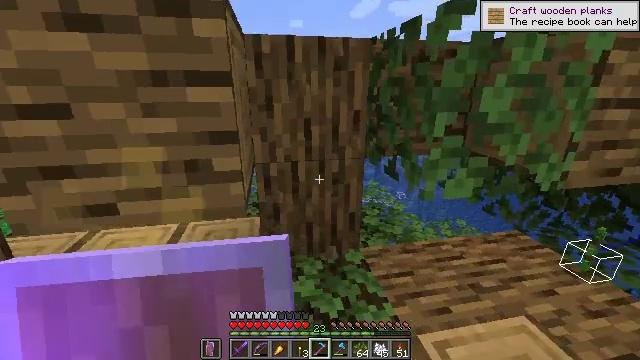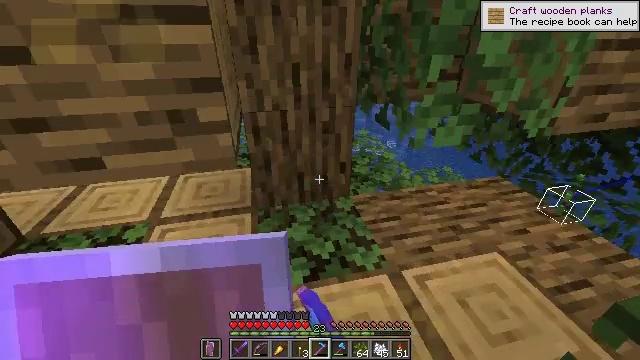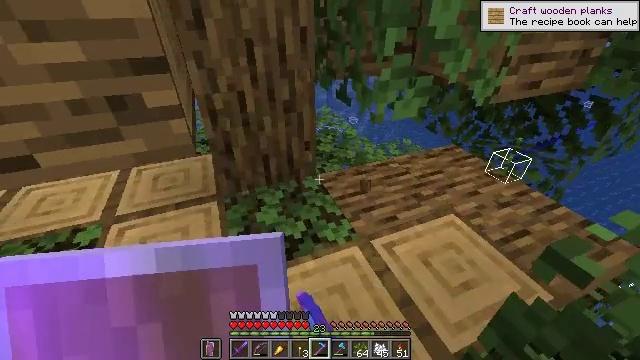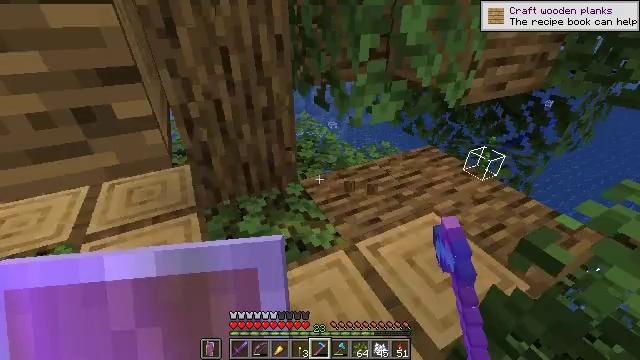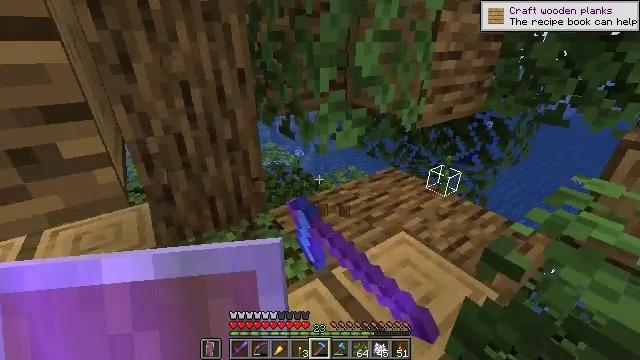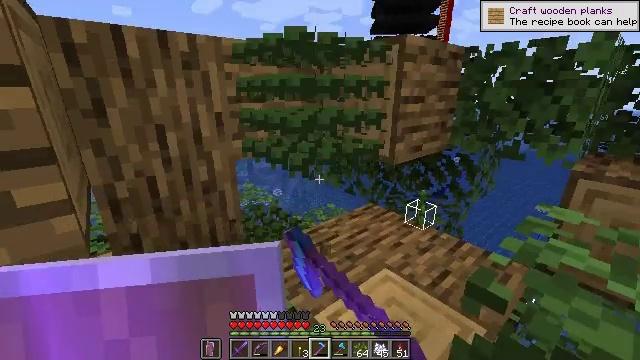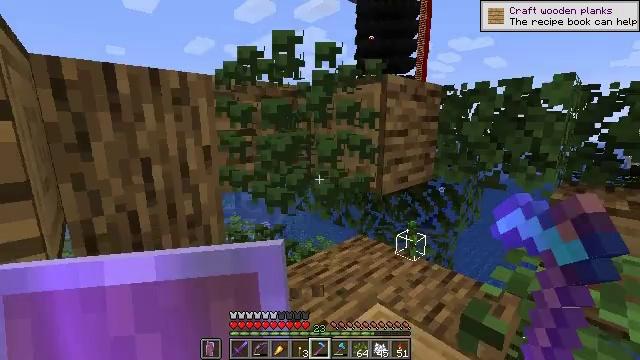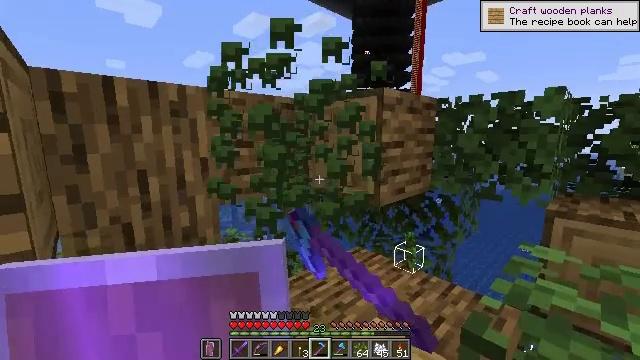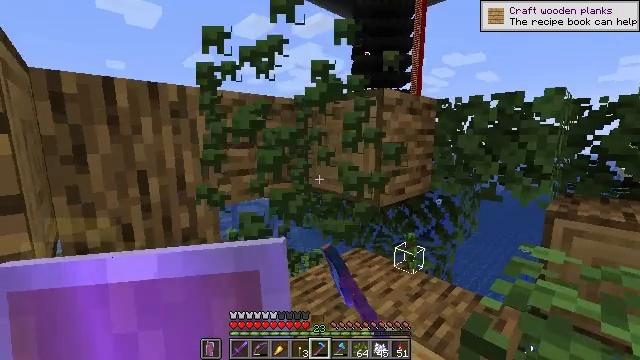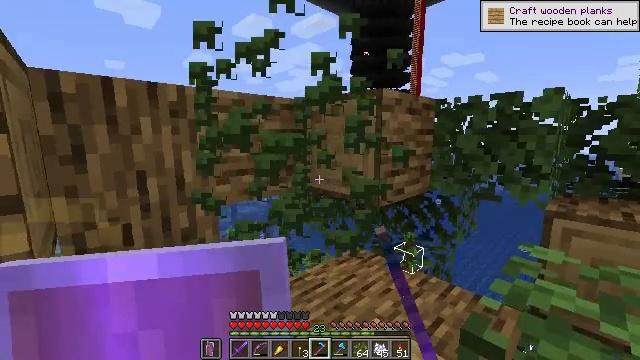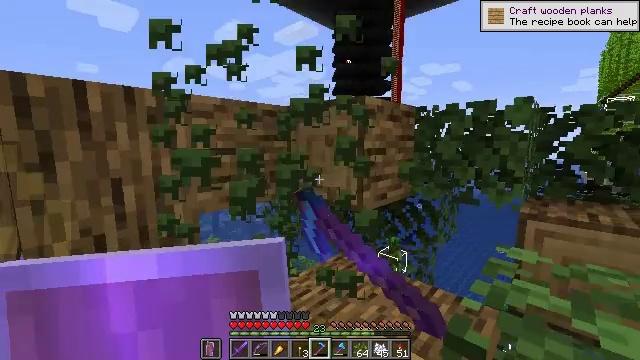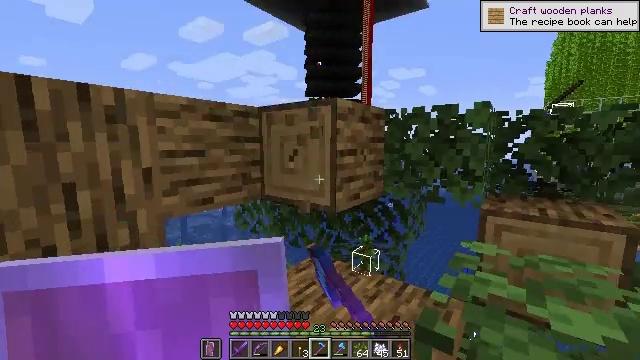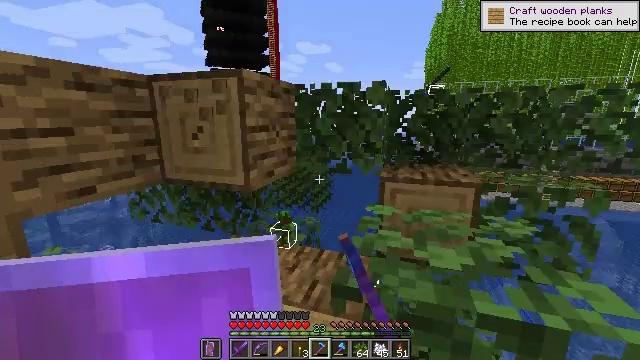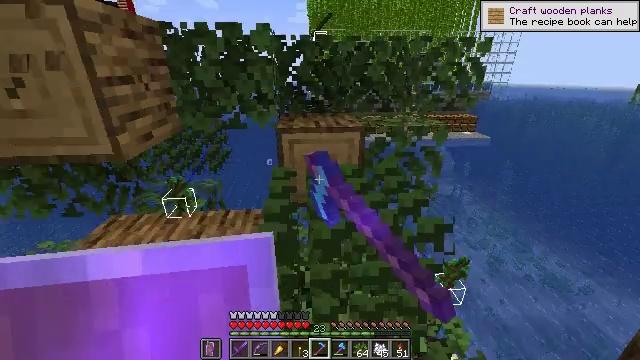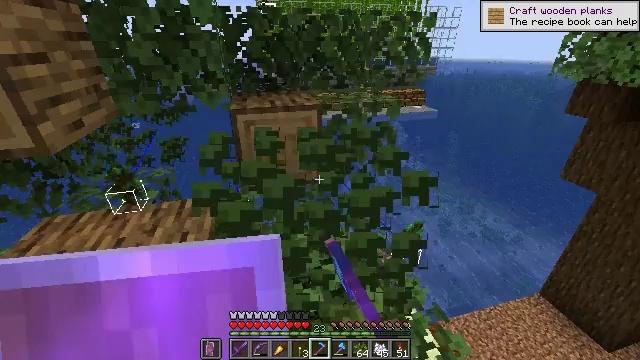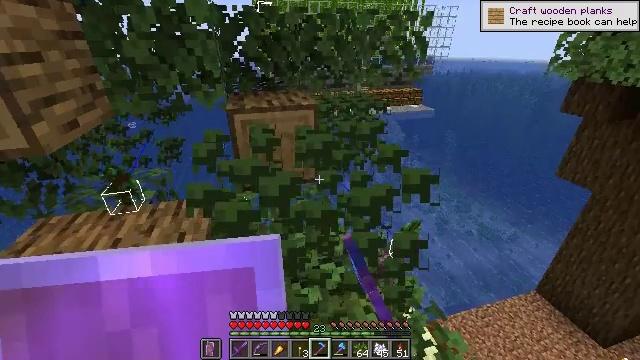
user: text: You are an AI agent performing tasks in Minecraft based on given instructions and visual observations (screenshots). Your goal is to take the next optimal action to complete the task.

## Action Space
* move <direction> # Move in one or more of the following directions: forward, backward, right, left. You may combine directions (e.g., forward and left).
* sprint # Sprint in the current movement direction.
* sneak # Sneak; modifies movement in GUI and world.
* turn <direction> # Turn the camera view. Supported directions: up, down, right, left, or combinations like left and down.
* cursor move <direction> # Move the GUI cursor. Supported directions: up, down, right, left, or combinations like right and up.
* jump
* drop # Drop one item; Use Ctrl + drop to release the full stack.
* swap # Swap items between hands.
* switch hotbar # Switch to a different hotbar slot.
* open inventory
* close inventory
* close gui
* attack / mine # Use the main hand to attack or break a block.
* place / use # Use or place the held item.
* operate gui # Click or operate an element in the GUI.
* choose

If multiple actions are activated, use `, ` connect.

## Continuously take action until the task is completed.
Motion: motion action
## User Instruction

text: Break oak leaves from the trees.
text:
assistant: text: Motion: turn right and down, attack / mine
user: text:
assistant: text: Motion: turn right and down, attack / mine
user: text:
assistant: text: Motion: turn right and up, attack / mine
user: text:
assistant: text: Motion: turn right and up, attack / mine
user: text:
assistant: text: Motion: turn right and up, attack / mine
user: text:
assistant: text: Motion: turn right and up, attack / mine
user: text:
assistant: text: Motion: turn up, attack / mine
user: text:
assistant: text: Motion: attack / mine
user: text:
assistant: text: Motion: attack / mine
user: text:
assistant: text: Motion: turn right and up, attack / mine
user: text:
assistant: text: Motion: turn right, attack / mine
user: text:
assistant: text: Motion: turn right and down, attack / mine
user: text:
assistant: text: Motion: turn right and down, attack / mine
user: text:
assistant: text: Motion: turn right and down, attack / mine
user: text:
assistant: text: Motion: attack / mine
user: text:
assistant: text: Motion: attack / mine
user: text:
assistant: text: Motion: turn right and up, attack / mine
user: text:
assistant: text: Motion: attack / mine
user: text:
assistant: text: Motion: turn left and up, attack / mine
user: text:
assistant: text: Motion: turn left and up, attack / mine
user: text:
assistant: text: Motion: move forward, turn left and up, attack / mine
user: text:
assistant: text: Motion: move forward, turn left and up, attack / mine
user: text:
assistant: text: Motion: move forward, turn left and up, attack / mine
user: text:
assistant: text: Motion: move forward, turn left, attack / mine
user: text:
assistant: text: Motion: move forward, attack / mine
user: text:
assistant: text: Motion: move forward, attack / mine
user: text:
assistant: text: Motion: move forward, attack / mine
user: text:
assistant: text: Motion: move forward, attack / mine
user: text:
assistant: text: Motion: move forward, turn right, attack / mine
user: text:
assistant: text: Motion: move forward, turn right and up, attack / mine